Interaction volume radius: 10 \u00c5
Interaction volume height: 10 \u00c5
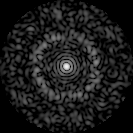
Disorder parameter: 0.8325